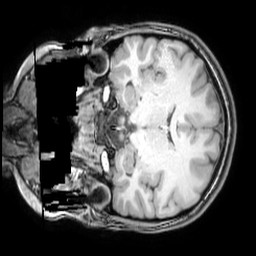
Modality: T1w
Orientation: coronal
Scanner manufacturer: philips
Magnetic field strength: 3 T
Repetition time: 0.008088 s
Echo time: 0.003704 s